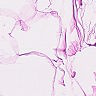
Metastatic tissue present: no